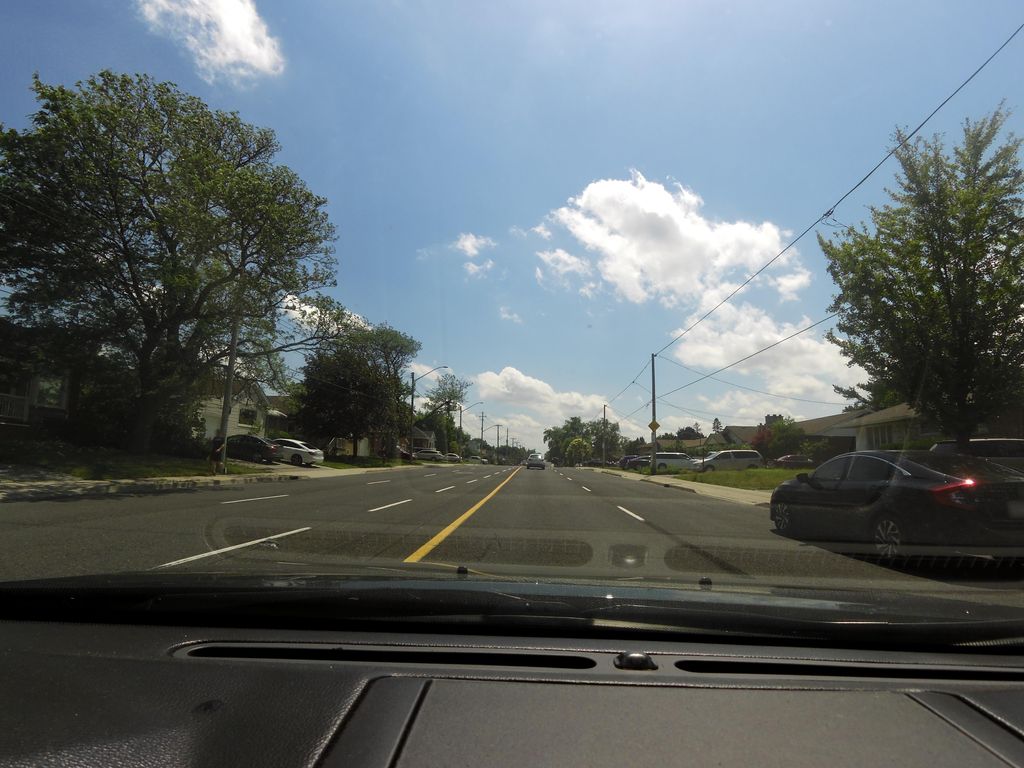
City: hamilton